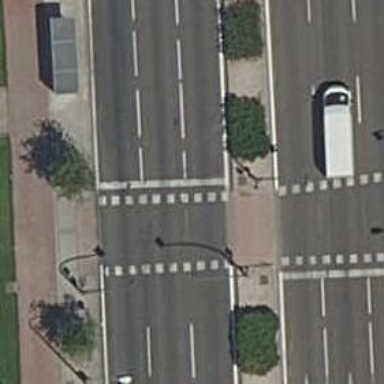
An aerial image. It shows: Road with traffic signals.